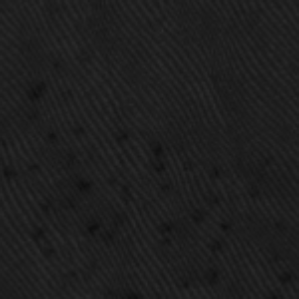
Label: frost